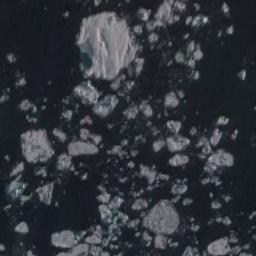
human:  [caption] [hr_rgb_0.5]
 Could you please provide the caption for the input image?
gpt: A lot of sea ice of different sizes gathers together .

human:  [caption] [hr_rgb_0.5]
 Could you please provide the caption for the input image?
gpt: A large piece of ice and many small pieces of ice around it are scattered on the deep blue sea .

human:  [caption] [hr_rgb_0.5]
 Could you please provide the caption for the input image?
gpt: There is sea ice of varying size and distribution .

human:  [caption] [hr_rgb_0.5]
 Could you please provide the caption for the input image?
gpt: There are many ice on the dark blue sea .

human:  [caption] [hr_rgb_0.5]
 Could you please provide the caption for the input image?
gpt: There are sea ice distributed sparsely .